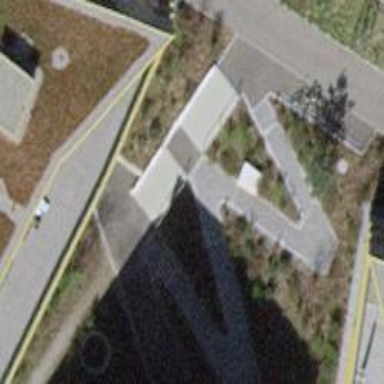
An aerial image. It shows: Set of steps on the road.